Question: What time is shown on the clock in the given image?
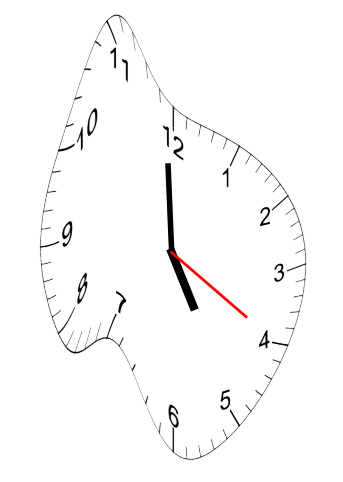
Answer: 04:59:20